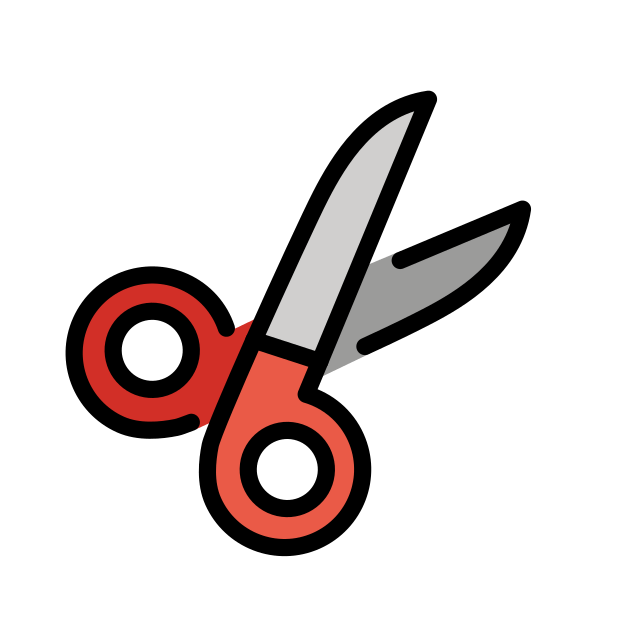
Emoji: ✂
Name: black scissors
Unicode: 0x2702